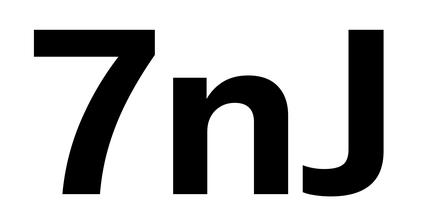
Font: InstrumentSans_Bold